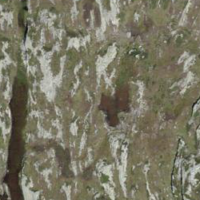
EUNIS habitat code: 31
Species observed at this site:
Pontia callidice
Eriophorum angustifolium